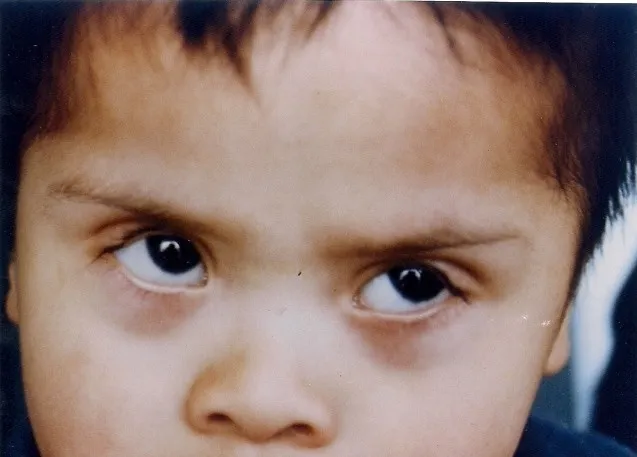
11-month-old child with bilateral total congenital ectropion of the upper eyelids in Down's syndrome.
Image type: medical_photograph (other_medical_photograph)